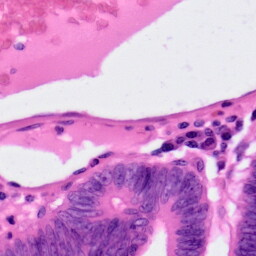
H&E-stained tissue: Colon